Question: I am wanting to create a query that returns a parent and its guardian using the follow tables. My question is how can I use the name attribute in the person table twice to return the name of the caregiver and the name of the parent. Any example code would be appreciated thanks. I know I havn't explained it very well as but if anyone understand what I mean feel free to edit the above. More specifically I want to use only the person table to store information about parents and their children and use display the name of each who are related. How can I do this with a single table.

Using some advice provided, I was able to create the query but due to a problem with my table it doesn't work. I am using the following tables:
'''
CREATE TABLE Person
(
personID INT NOT NULL,
name VARCHAR(50),
address VARCHAR(70),
phone VARCHAR(15),
email VARCHAR(30),
year INT,
PRIMARY KEY (personID)
);
CREATE TABLE Guardian
(
parentID INT NOT NULL,
childID INT NOT NULL,
PRIMARY KEY (parentID, childID)
FOREIGN KEY (parentID) REFERENCES (personID),
FOREIGN KEY (childID) REFERENCES (personID)
);
'''
What statements should I use where to get this to work properly. I think the problem is that both foreign key statements are referring to the same key in the person table. How do I refer to the same attribute when looking for both the parent and child without getting any errors.
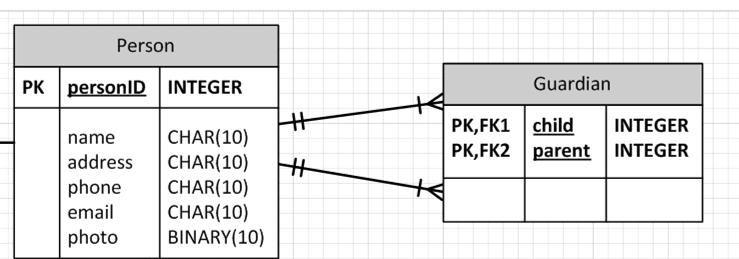
Answer: First fix your create table:
'''
CREATE TABLE Guardian
(
parentID INT NOT NULL,
childID INT NOT NULL,
PRIMARY KEY (parentID, childID),
FOREIGN KEY (parentID) REFERENCES Person(personID),
FOREIGN KEY (childID) REFERENCES Person(personID)
);
'''
then query:
'''
SELECT
p.name as parentName,
c.name as childName,
Guardian.*
FROM Person AS p
INNER JOIN Guardian ON p.PersonID=Guardian.parentID
INNER JOIN Person AS c ON c.PersonID=Guardian.childID
WHERE
-- whatever you want, e.g.
p.Name='John'
'''